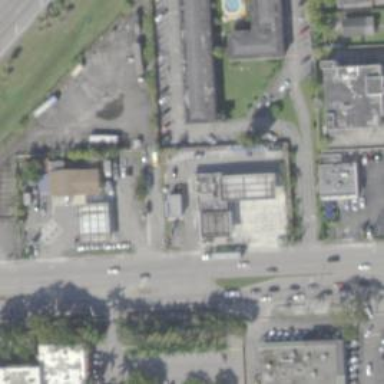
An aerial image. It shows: Convenience shop.